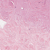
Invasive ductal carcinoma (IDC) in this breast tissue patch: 0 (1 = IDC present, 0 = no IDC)